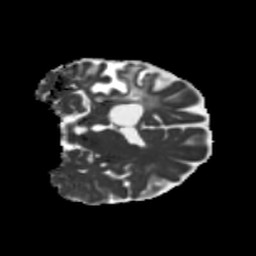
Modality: MD
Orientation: coronal
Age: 69
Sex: female
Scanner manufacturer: siemens
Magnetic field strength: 3 T
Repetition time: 5.25 s
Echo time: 0.08 s